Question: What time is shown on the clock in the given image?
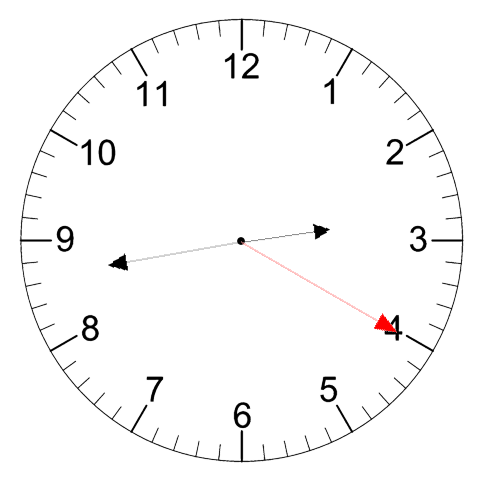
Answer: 02:43:20